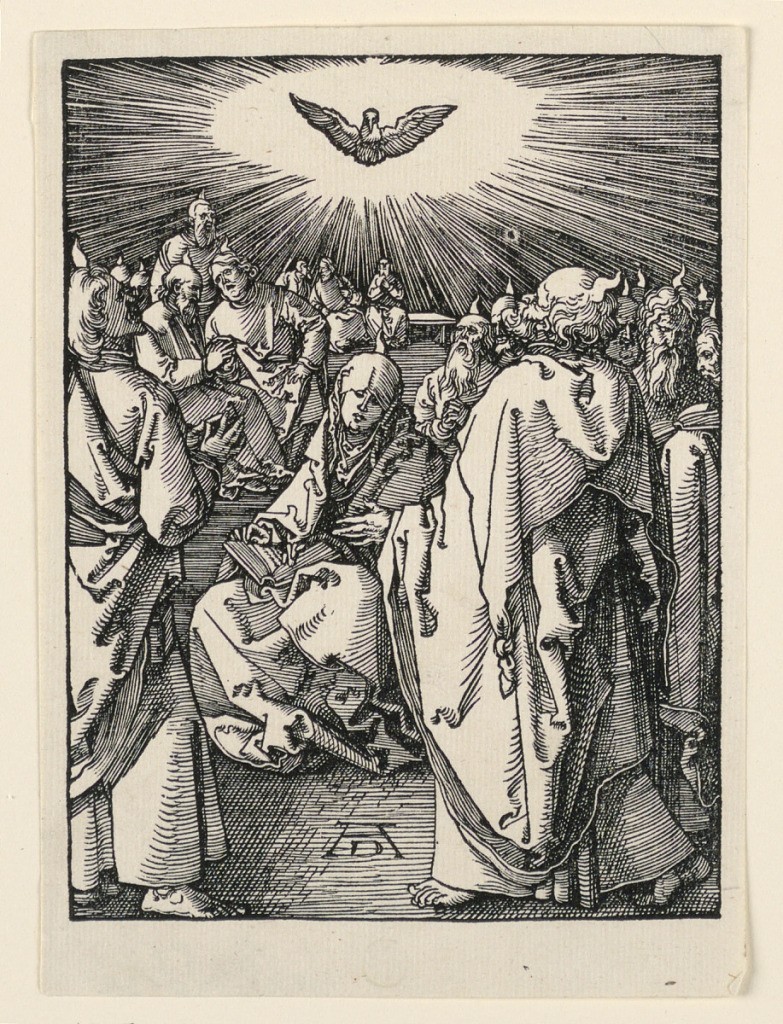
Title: The Descent of the Holy Spirit (The Pentecost), from The Little Passion Series
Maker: Albrecht Dürer, German, 1471–1528
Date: ca. 1509–1511
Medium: Woodcut on paper
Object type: Print
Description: The Virgin is seated near center foreground, an open book on her lap. The disciples are seated and standing about her, watching the Holy Spirit in the form of a dove, as it appears in a ray of light above the Virgin. Monogram of Dürer, near left center.